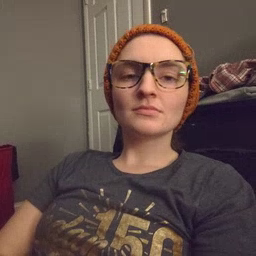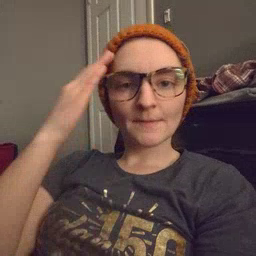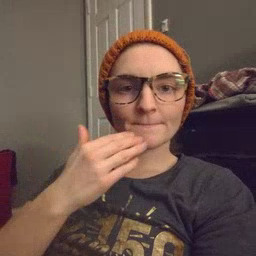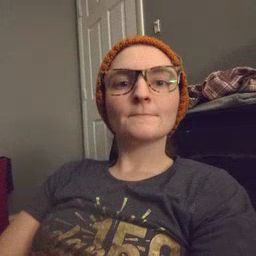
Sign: head